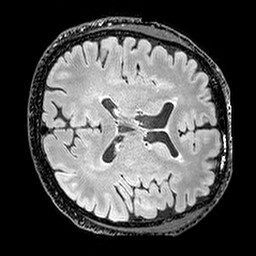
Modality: T2w
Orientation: axial
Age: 48
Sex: male
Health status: healthy
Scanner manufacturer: siemens
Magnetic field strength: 3 T
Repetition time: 5 s
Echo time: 0.396 s